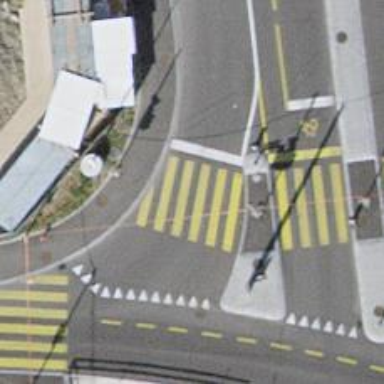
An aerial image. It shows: Zebra crossing with traffic signals.